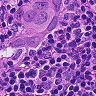
Metastatic tissue present: yes